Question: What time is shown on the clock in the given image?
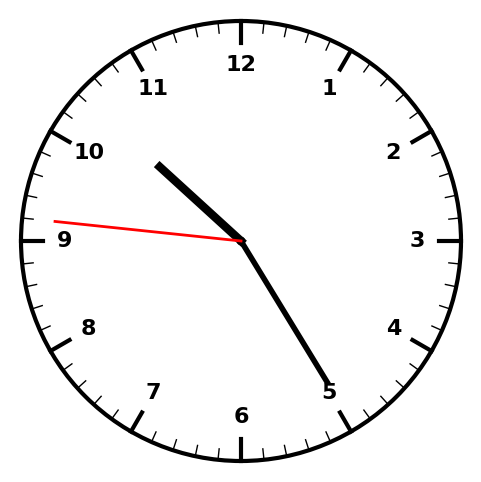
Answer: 10:24:46